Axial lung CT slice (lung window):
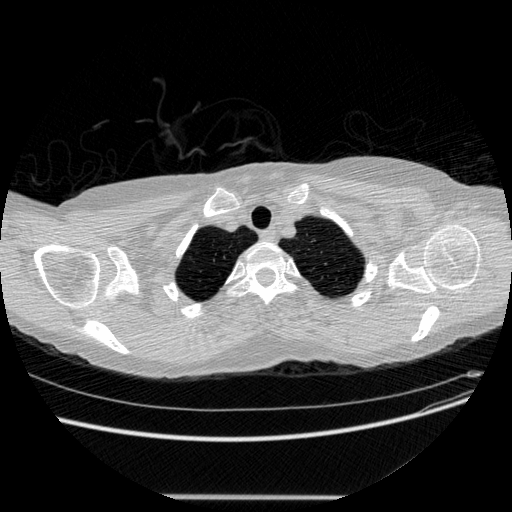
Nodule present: no